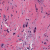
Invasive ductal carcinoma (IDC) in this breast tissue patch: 0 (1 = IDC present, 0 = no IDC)